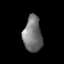
Tissue: lung
Cell type: Others
Senescence score: 0.1798
Nuclear area (px): 648
Mean DAPI intensity: 116.332